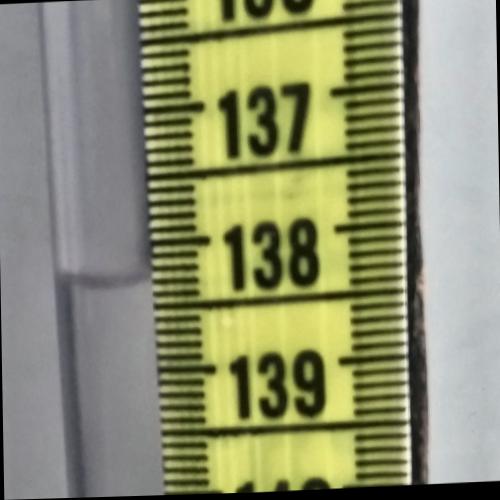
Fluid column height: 138.3 cm